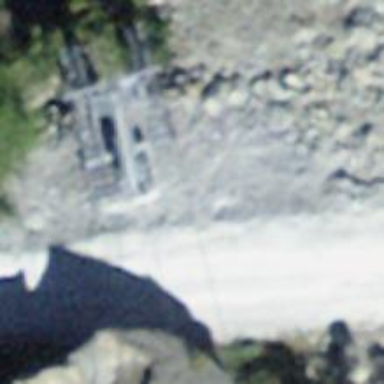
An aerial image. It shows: Chair lift.